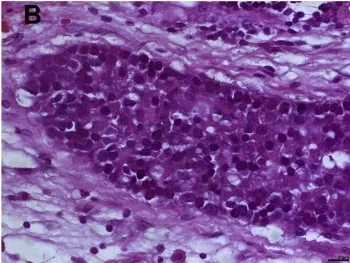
A-F. Histopathology features of the sinonasal carcinosarcoma in the incisional biopsy specimen showing proliferation of cuboid cells with nuclear and cytoplasmic pleomorphism. It was also possible to observe the appearance of the tumour from the respiratory epithelial tissue (stained with HE). . 20 mum.
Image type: pathology (h&e)